Question: In ASP.NET webforms, is there a way to configure the 'FooterTemplate' of the 'GridView' to allow for overflow in the footer, but to also retain the above columns width like below? As it is now, any footer overflow also stretches the cells above it.

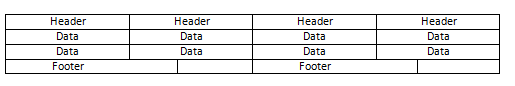
Answer: You can do it using 'gridview_rowcreated()' event.
Just in the event allow rowspan and column with desired column and row
Modify it with your requirement.
'''
protected void GridView1_RowCreated(object sender, GridViewRowEventArgs e)
{
if (e.Row.RowType == DataControlRowType.Footer)
{
GridView FooterGrid = (GridView)sender;
GridViewRow FooterRow = new GridViewRow(0, 0, DataControlRowType.Footer, DataControlRowState.Insert);
TableCell Cell_Footer = new TableCell();
Cell_Footer.Text =""; // As per your requirement
Cell_Footer.HorizontalAlign = HorizontalAlign.Center;
Cell_Footer.ColumnSpan = 2;
HeaderRow.Cells.Add(Cell_Footer);
Cell_Footer = new TableCell();
Cell_Footer.Text = ""; // As per your requirement
Cell_Footer.HorizontalAlign = HorizontalAlign.Center;
Cell_Footer.ColumnSpan = 1;
Cell_Footer.RowSpan = 2;
FooterRow.Cells.Add(Cell_Footer);
Cell_Footer = new TableCell();
Cell_Footer.Text = ""; // as per your requiremnt
Cell_Footer.HorizontalAlign = HorizontalAlign.Center;
Cell_Footer.ColumnSpan = 3;
FooterRow.Cells.Add(Cell_Footer);
GridView1.Controls[0].Controls.AddAt(0, FooterRow);
}
}
'''
If want more explanation go through the link
<URL>